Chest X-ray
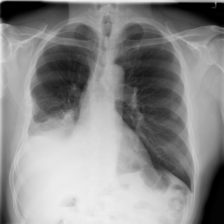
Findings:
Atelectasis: negative
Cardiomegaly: negative
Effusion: negative
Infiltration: negative
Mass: negative
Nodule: negative
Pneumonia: negative
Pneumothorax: negative
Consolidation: negative
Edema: negative
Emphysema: negative
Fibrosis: negative
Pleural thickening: negative
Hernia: negative